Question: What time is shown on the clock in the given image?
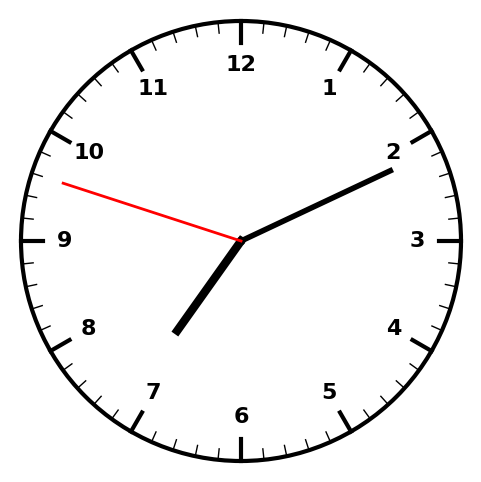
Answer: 07:10:48